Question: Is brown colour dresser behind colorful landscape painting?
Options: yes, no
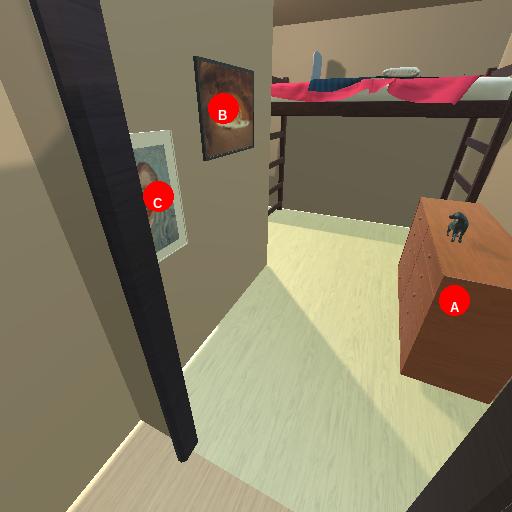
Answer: yes